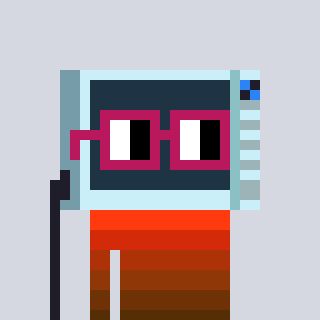
a pixel art character with square dark red glasses, a microwave-shaped head and a red-colored body on a cool background